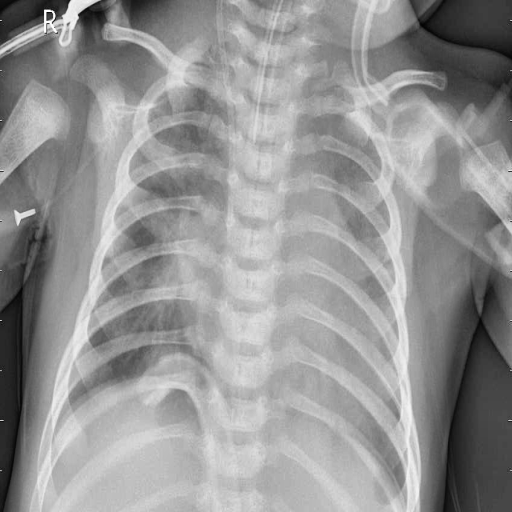
Finding: PNEUMONIA